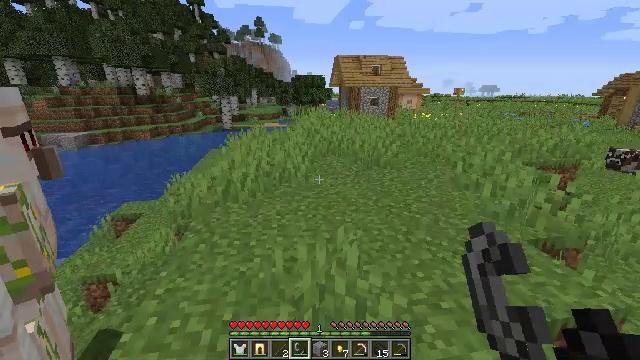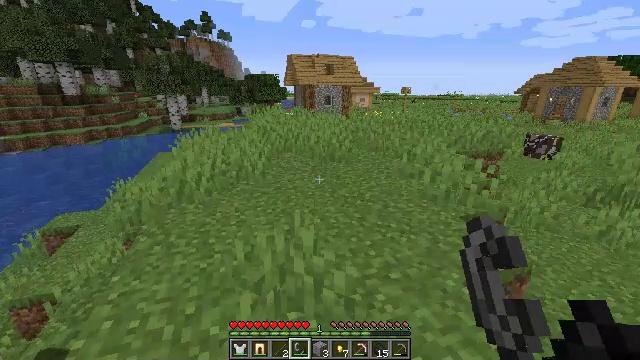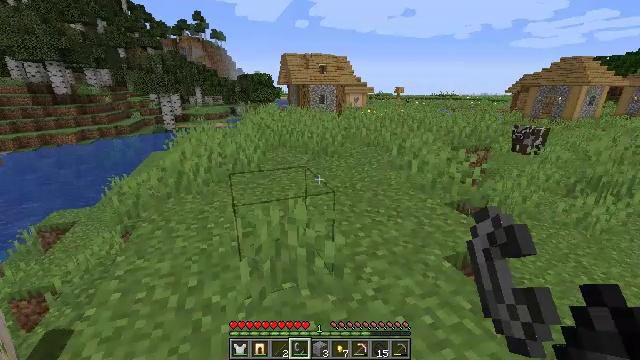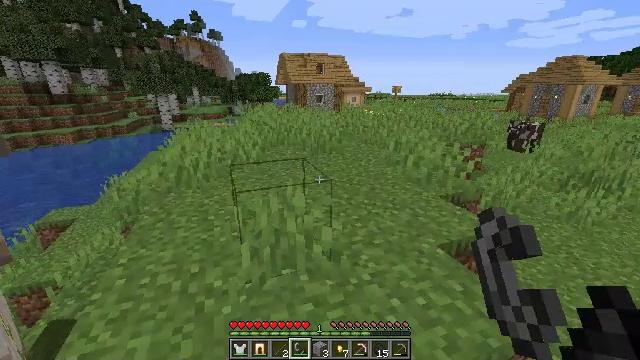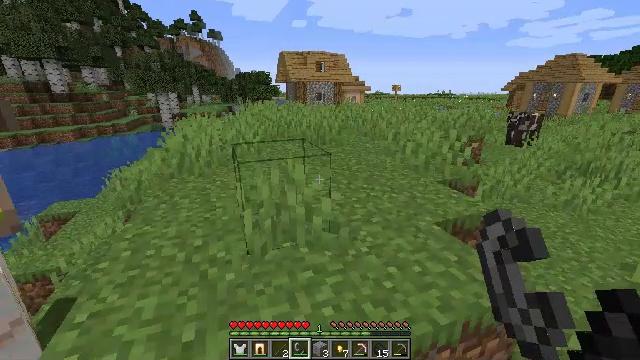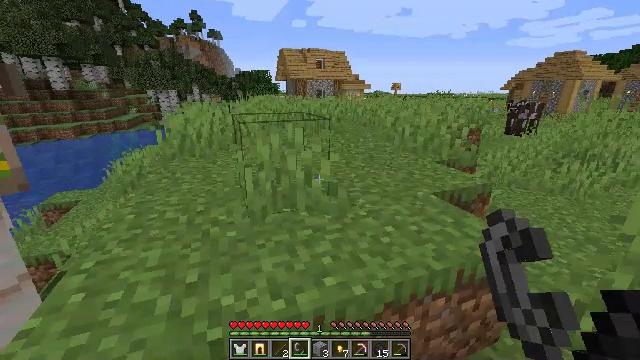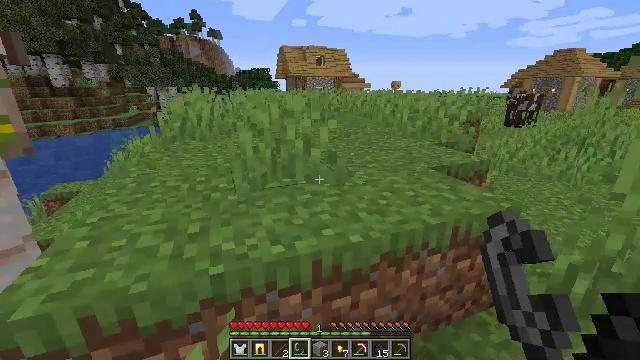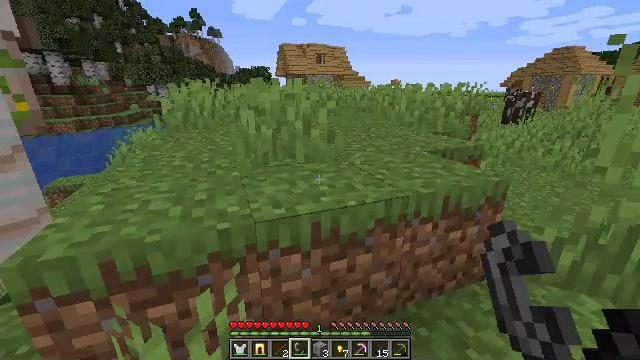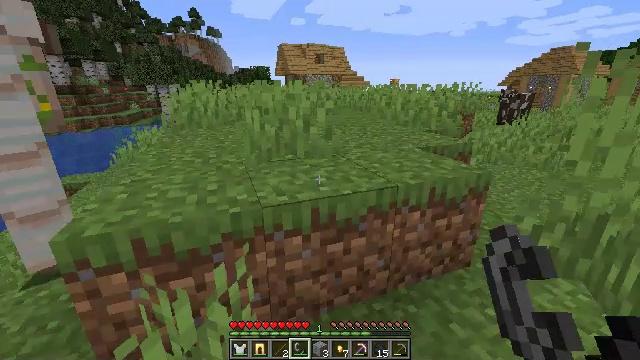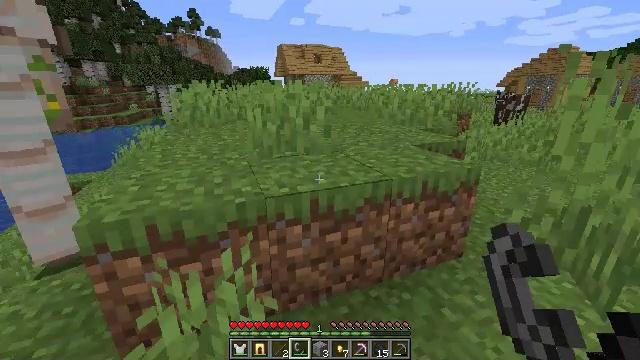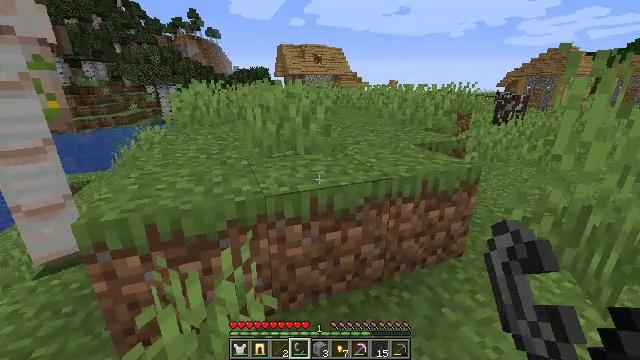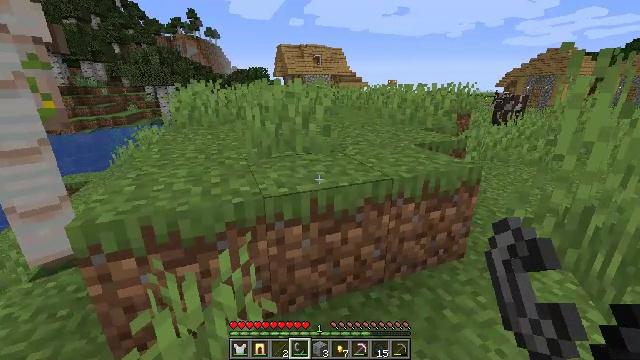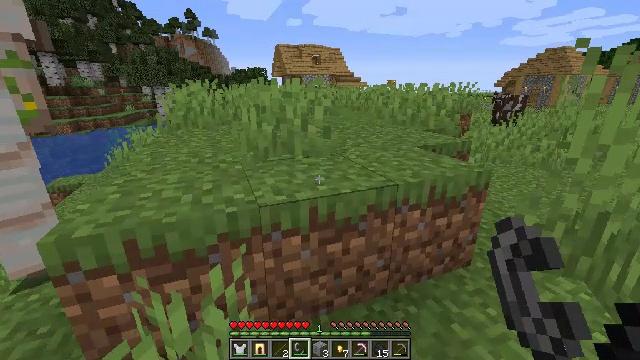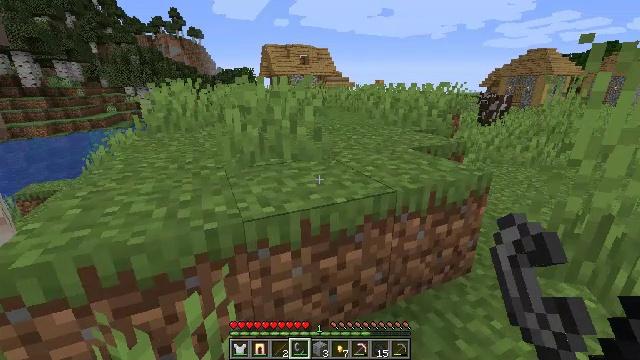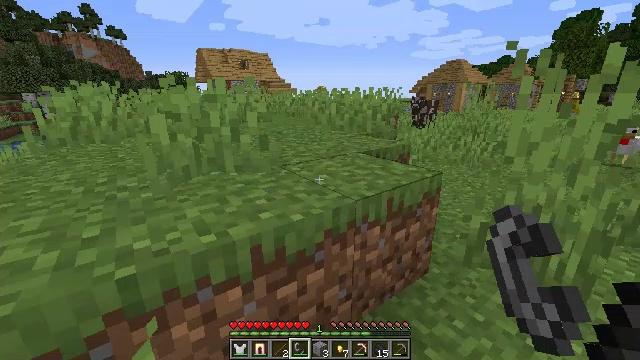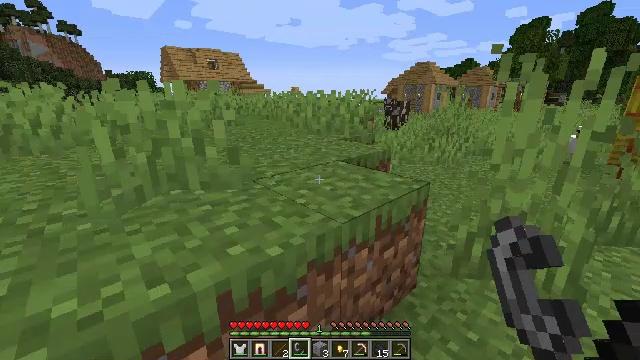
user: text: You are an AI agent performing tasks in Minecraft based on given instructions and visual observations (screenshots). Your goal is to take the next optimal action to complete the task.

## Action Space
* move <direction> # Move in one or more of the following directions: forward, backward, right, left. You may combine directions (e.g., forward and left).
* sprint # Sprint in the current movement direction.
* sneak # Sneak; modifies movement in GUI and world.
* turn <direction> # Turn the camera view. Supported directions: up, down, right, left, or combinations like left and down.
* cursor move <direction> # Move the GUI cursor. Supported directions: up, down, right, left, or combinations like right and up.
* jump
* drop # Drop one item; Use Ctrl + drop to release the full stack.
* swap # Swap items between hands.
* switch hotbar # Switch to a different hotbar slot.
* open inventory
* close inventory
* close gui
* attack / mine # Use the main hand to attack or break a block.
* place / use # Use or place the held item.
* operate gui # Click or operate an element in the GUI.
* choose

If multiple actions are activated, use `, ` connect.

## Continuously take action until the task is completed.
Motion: motion action
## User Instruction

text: Collect the bell.
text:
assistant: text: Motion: move back, turn right
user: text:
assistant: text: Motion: move back, turn right
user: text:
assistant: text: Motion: move back
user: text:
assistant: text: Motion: move back
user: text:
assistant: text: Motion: move back
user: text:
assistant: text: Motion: move back
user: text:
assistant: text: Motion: move back
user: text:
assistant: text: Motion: no_op
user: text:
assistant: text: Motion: no_op
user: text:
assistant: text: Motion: move forward
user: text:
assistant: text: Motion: move forward
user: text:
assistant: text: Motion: move forward
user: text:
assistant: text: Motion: move forward, turn right
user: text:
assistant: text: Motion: move forward, turn right and up
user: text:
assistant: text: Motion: move forward, turn right
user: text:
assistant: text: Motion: move forward
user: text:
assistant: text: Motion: move forward
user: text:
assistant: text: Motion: move forward
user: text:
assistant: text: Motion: move forward
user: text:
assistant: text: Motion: move forward, jump
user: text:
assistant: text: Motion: move forward, jump
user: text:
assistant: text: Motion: move forward, jump
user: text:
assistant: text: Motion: move forward, jump
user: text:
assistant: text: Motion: move forward, jump
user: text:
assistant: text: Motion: move forward, jump
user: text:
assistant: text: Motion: move forward, jump
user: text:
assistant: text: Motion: move forward, jump
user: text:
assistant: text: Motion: move forward, jump
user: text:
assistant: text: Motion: move forward, jump
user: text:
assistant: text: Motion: move forward, jump